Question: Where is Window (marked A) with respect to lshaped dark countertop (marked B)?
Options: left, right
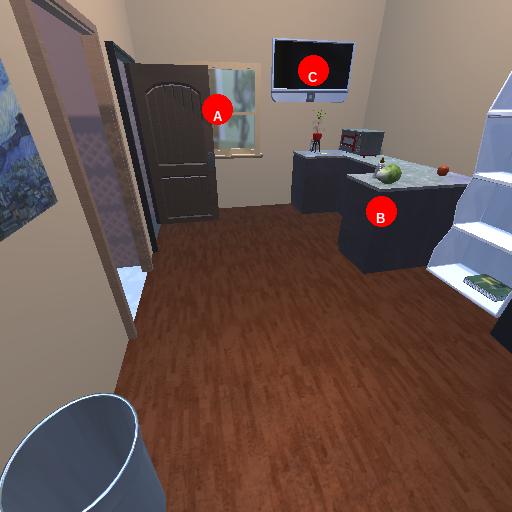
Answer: left